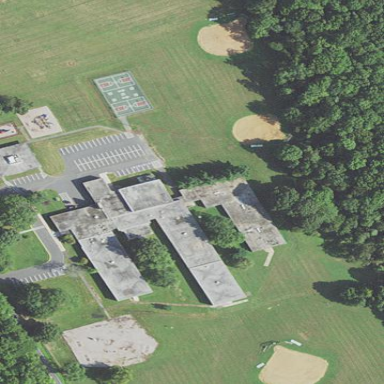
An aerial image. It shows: School.